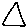
Label: triangle